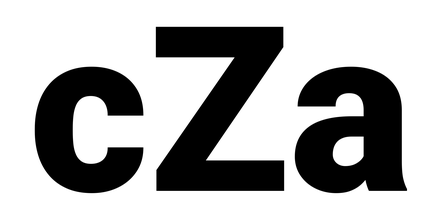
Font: Roboto_Black